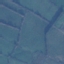
Label: Pasture